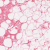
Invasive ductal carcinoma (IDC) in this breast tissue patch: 0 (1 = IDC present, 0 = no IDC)